Question: I plot a figure as below:
'''
plt.plot(lon,lat,'ro-')
plt.show()
'''

but the lines aren't closed.
How can I make them closed as polygons?
thank you
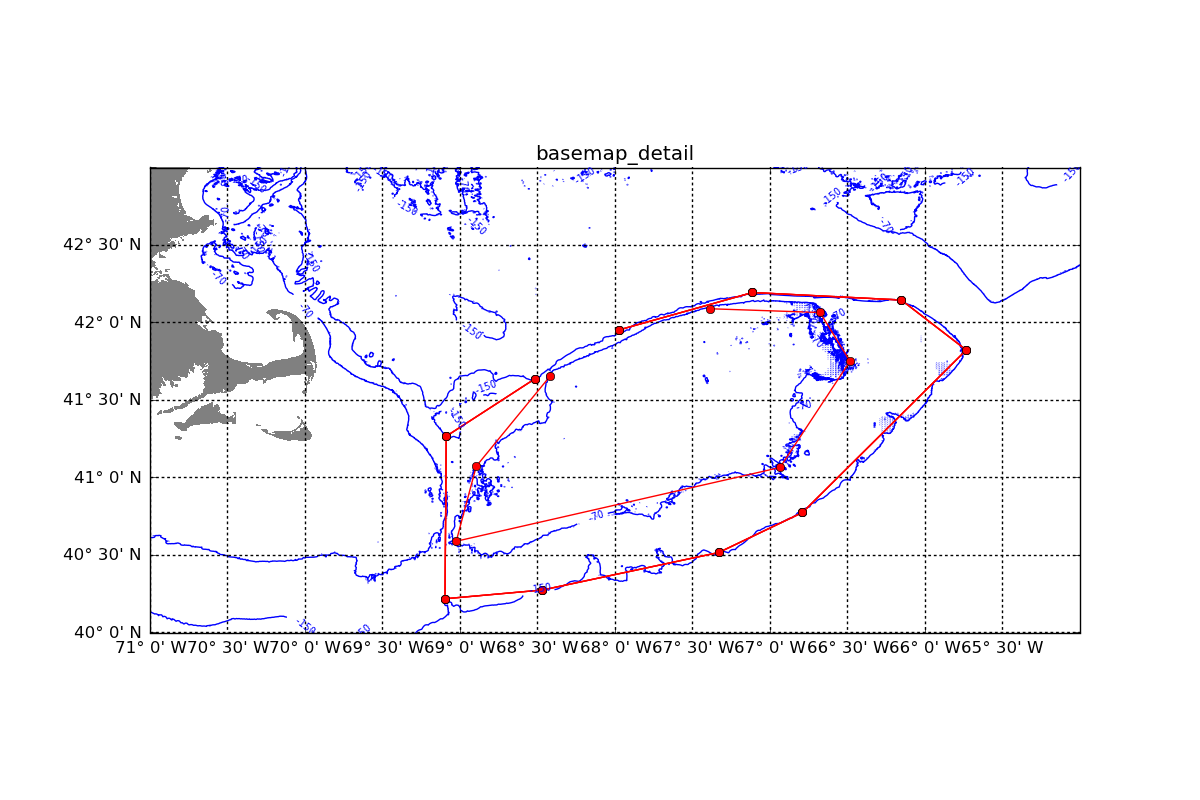
Answer: Use 'matplotlib.pyplot.fill(lon,lat,fill=False)' instead of 'plot()'.
See <URL> for details. The color string refers to the interior, so to use red for the polygon, use
'''
plt.fill(lon, lat, edgecolor='r', fill=False)
'''
and continue to use 'plot()' to place circles on the vertices if desired.